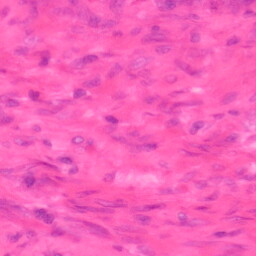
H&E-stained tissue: Colon